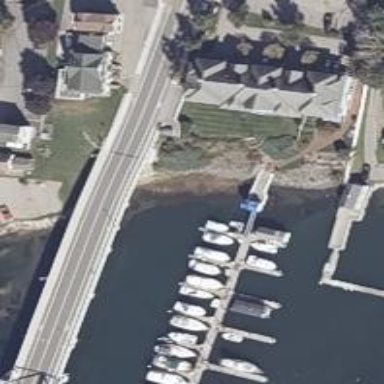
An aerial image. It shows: Man-made pier.